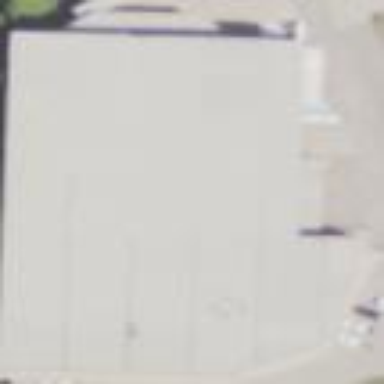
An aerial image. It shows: Retail building.